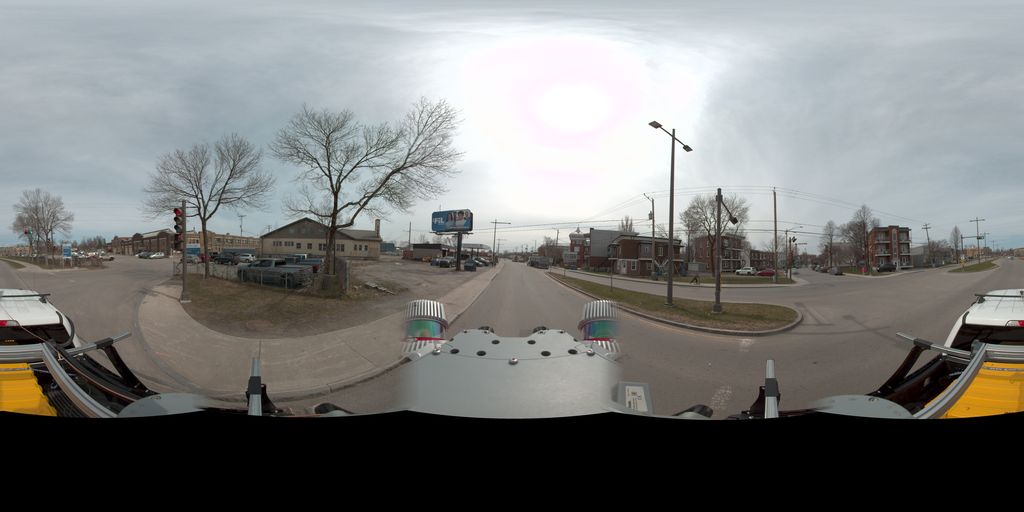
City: quebec_city